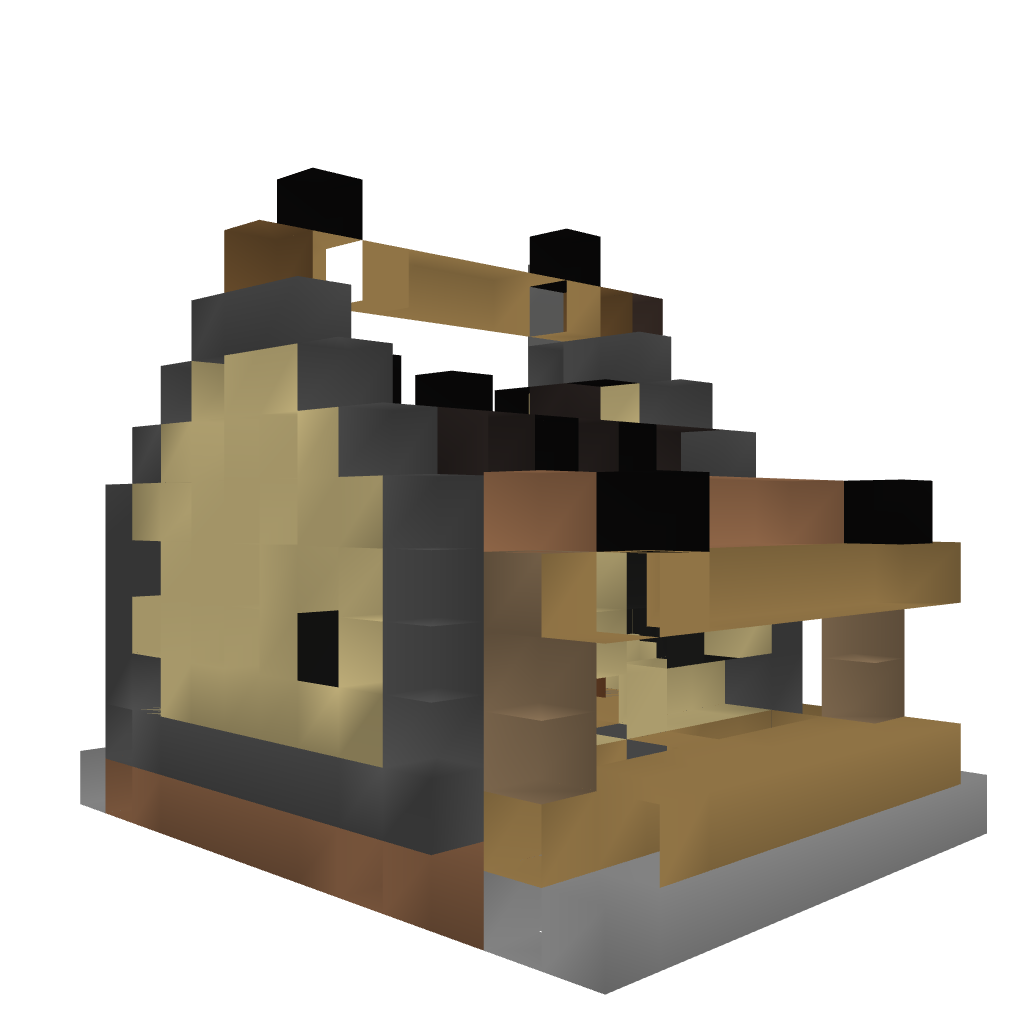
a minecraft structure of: Advanced Shop